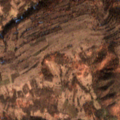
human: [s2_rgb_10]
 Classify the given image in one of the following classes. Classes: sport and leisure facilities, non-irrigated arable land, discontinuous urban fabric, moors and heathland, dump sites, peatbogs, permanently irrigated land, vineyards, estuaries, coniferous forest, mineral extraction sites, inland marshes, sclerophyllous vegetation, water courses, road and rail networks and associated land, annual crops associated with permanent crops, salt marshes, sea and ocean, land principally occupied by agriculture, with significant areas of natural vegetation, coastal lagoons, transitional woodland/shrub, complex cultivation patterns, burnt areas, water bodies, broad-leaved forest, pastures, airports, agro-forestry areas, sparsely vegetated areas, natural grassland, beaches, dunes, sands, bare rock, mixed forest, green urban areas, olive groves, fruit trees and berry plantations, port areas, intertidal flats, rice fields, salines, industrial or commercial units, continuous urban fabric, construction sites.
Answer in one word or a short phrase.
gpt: pastures, complex cultivation patterns, broad-leaved forest, transitional woodland/shrub